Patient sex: F
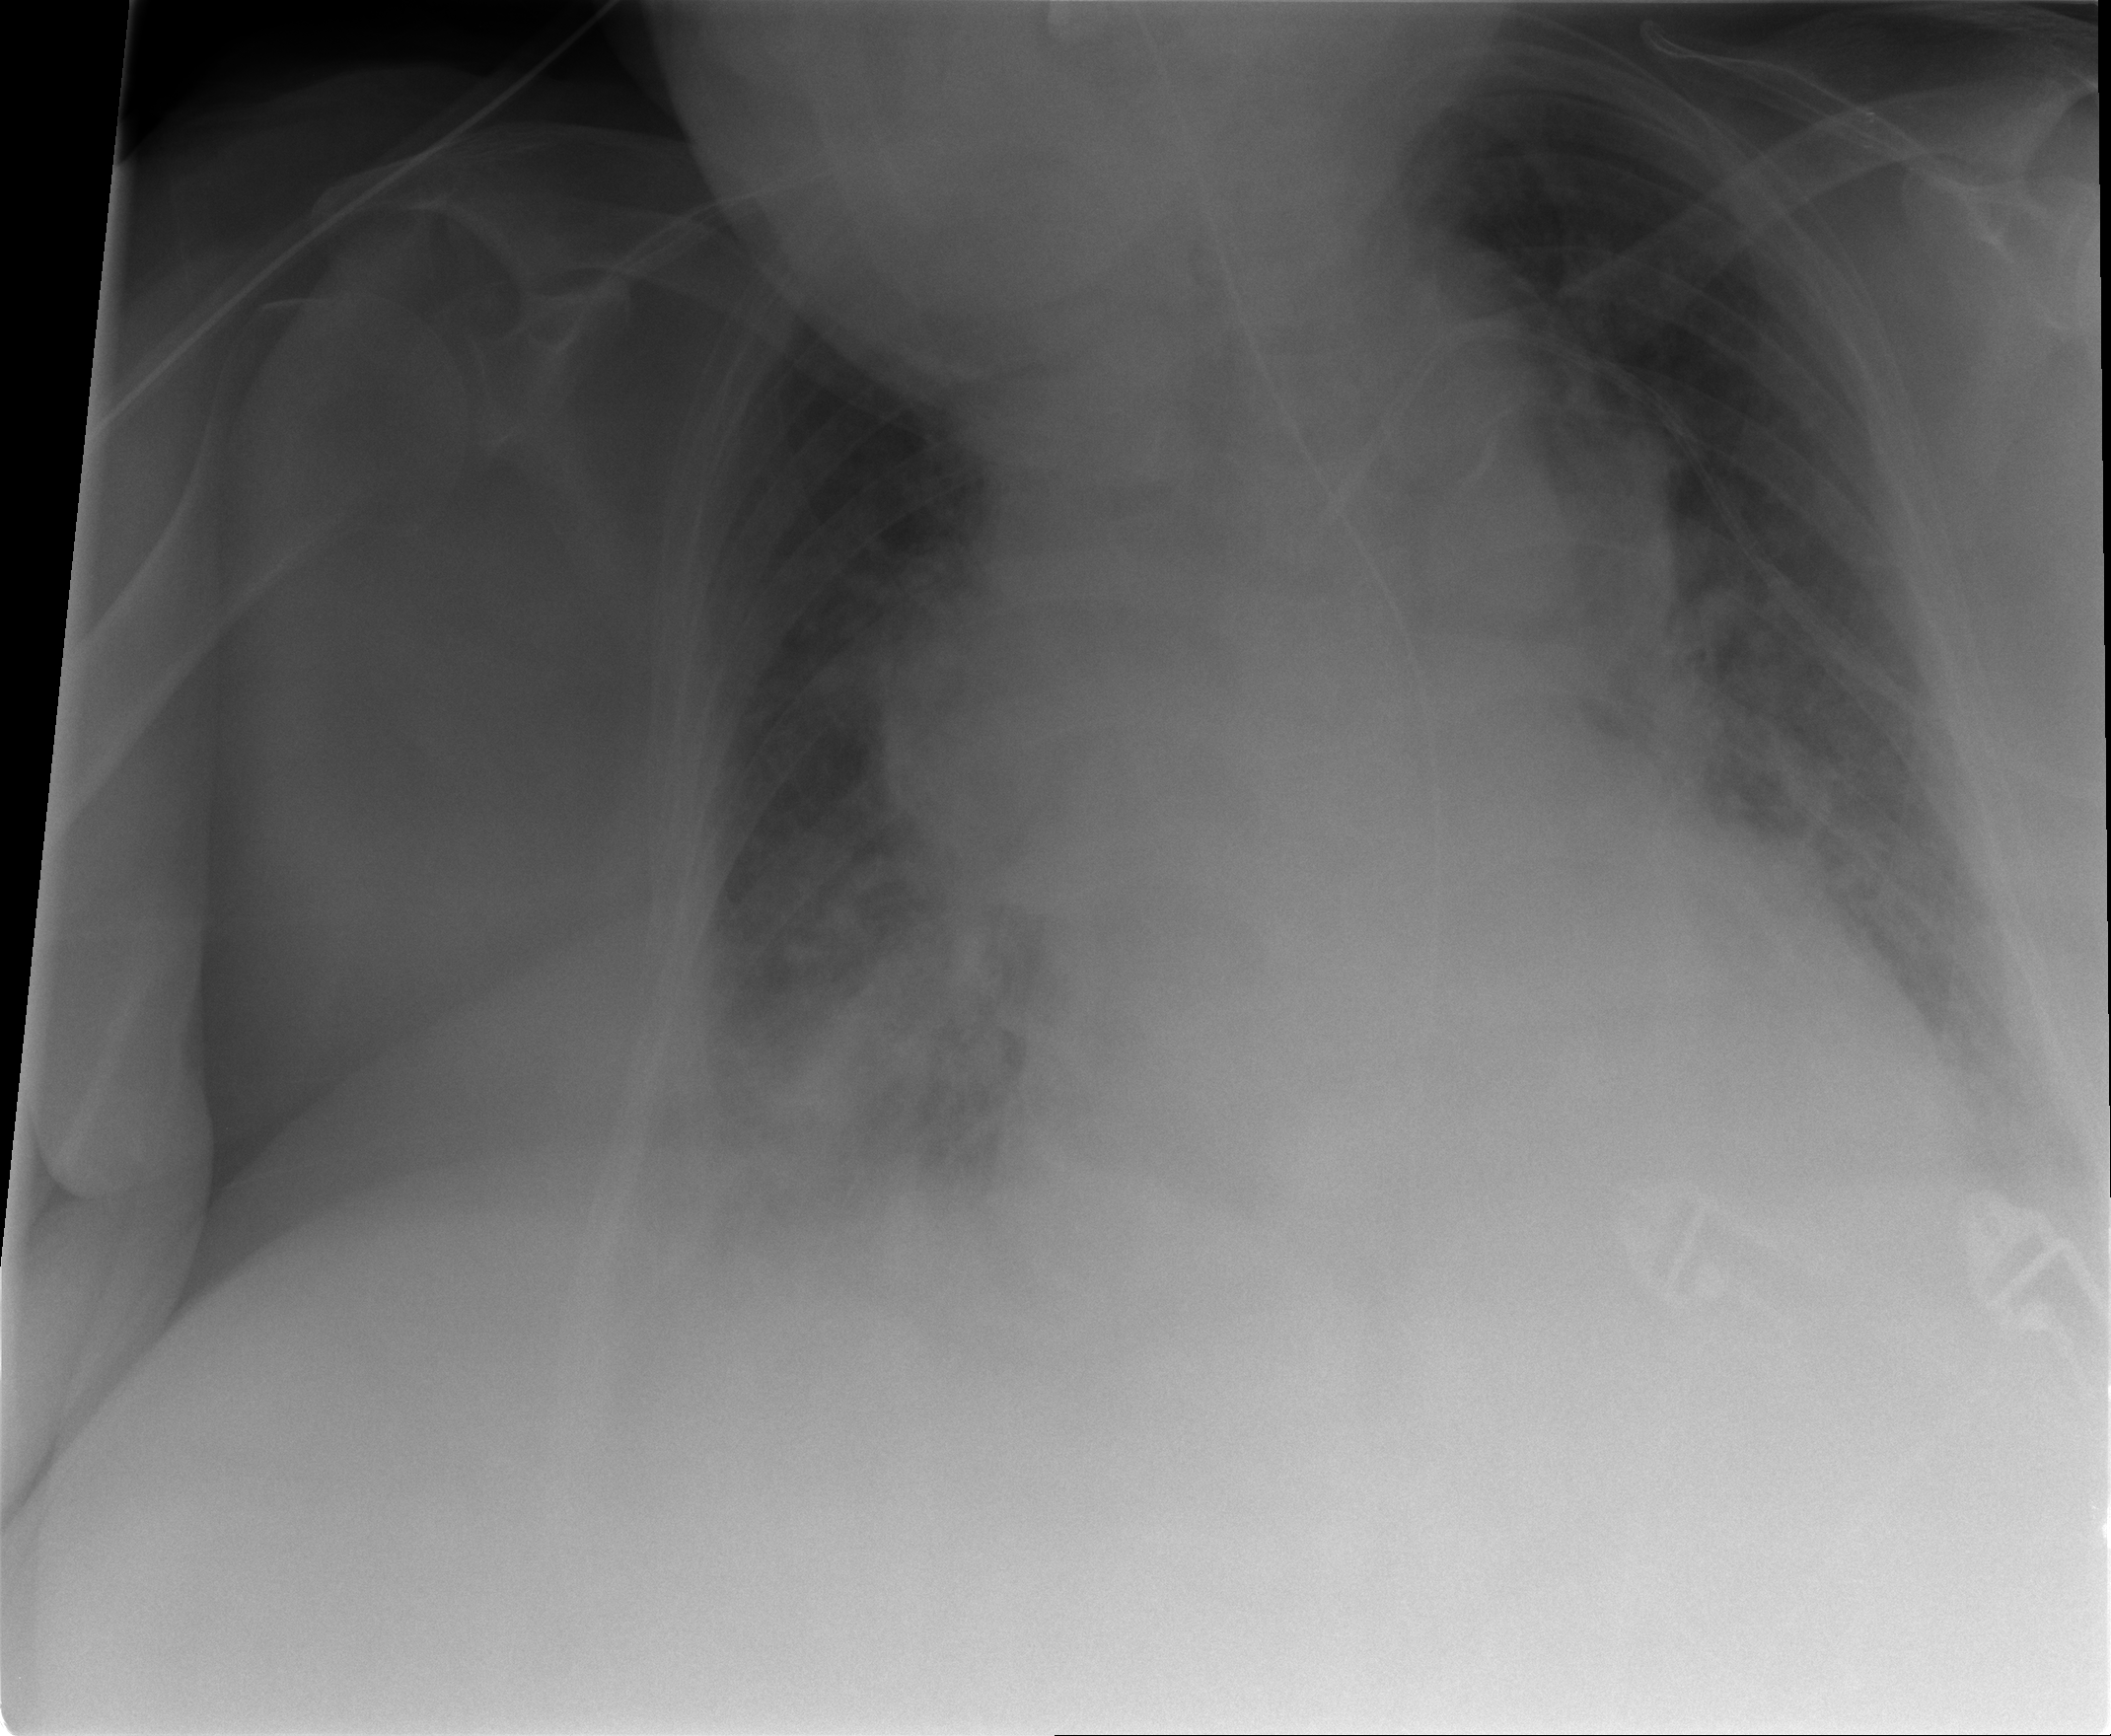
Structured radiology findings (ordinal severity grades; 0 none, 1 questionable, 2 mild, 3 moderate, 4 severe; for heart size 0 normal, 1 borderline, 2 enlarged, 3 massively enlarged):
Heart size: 3
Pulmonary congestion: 3
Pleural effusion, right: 2
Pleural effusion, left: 2
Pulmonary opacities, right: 2
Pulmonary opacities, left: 2
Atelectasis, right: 3
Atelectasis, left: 2